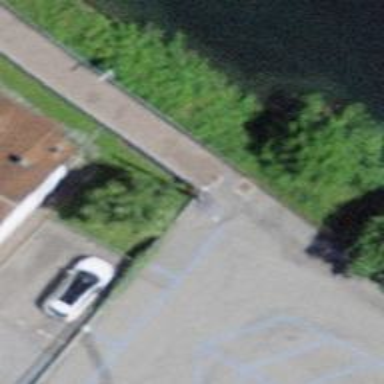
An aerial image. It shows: Bollard.